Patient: sex M, age 62
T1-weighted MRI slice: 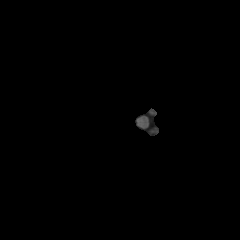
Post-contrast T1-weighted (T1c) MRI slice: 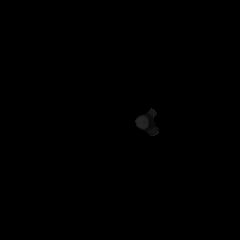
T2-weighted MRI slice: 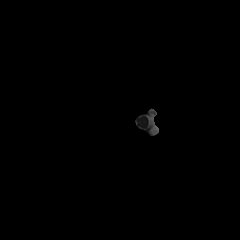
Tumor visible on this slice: no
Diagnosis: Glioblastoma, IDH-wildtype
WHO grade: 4